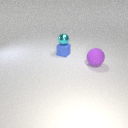
large purple rubber sphere in front of small blue rubber cube